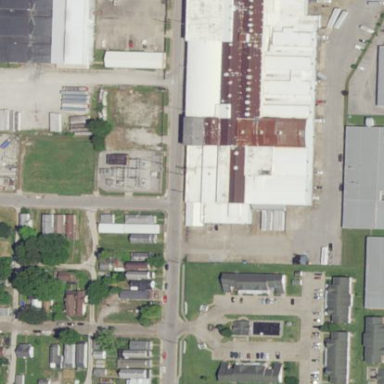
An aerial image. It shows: Industrial area.